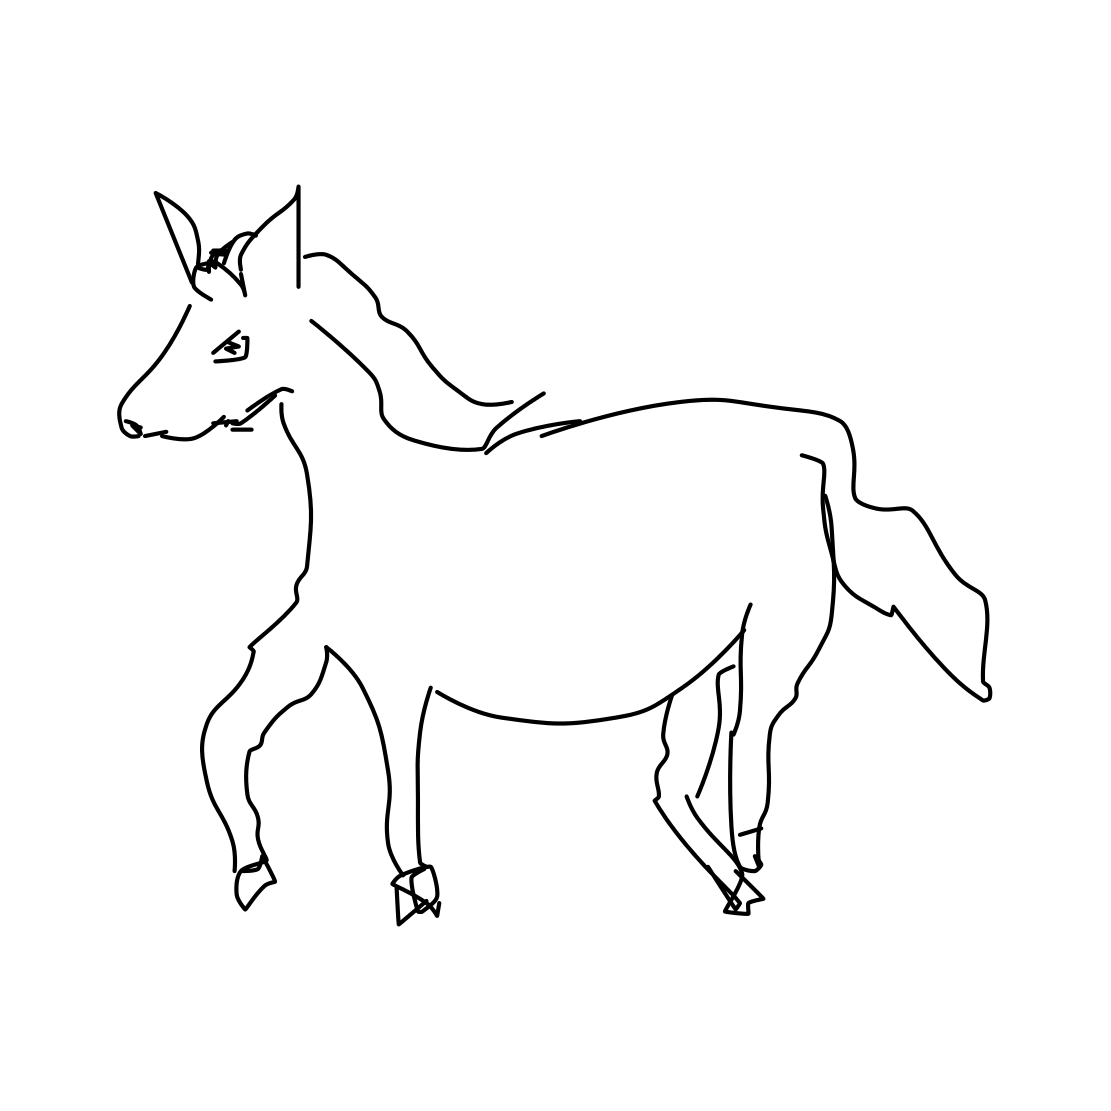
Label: horse